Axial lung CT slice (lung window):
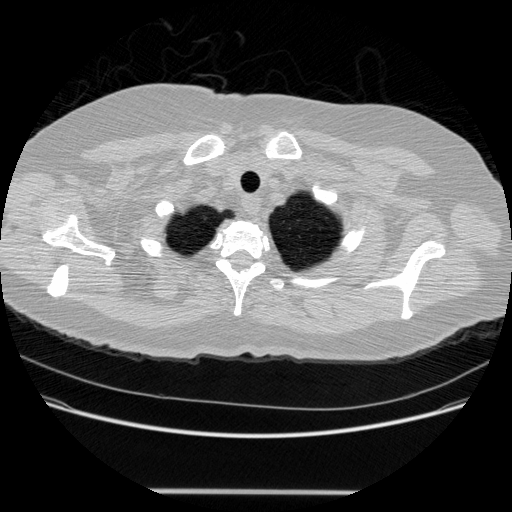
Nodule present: no